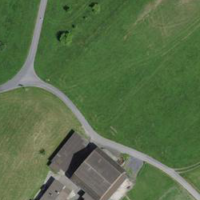
EUNIS habitat code: 24
Species observed at this site:
Milvus milvus